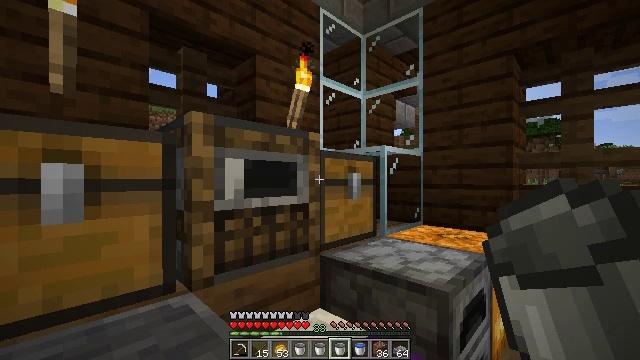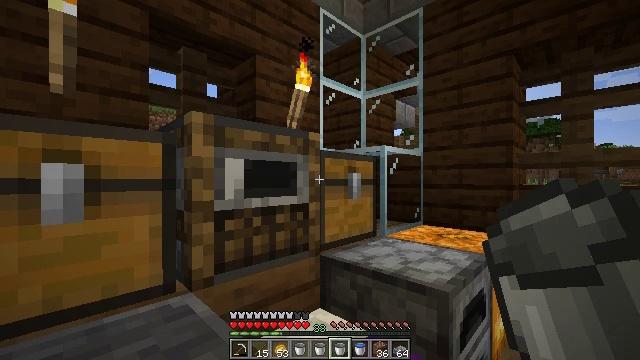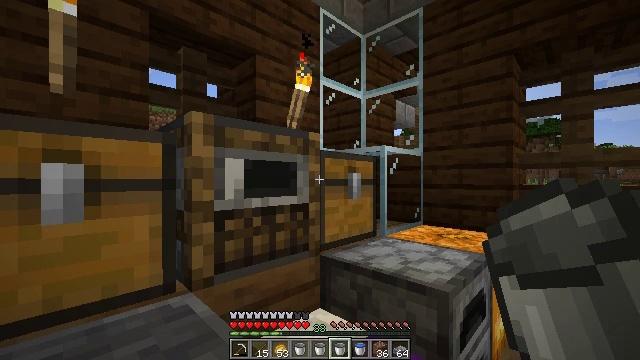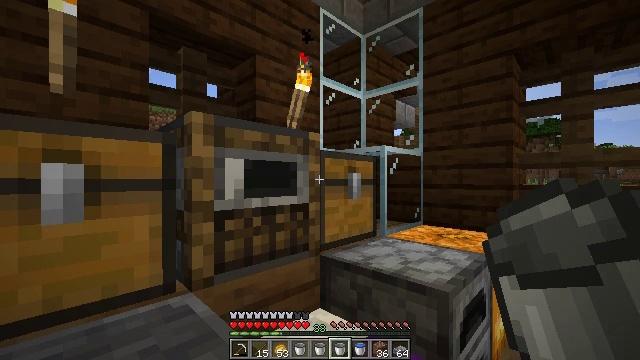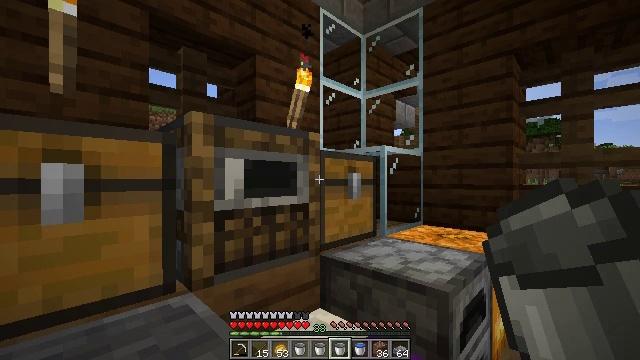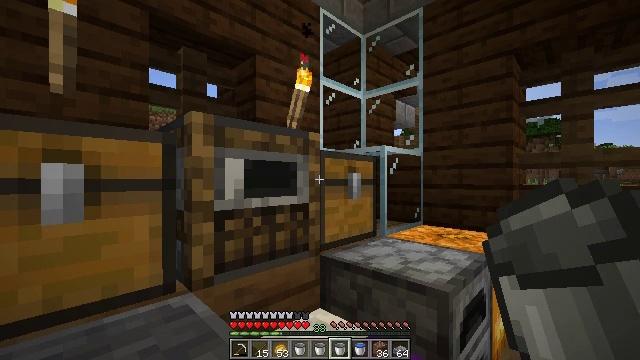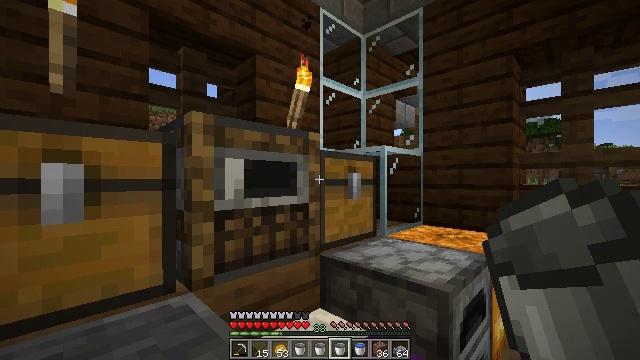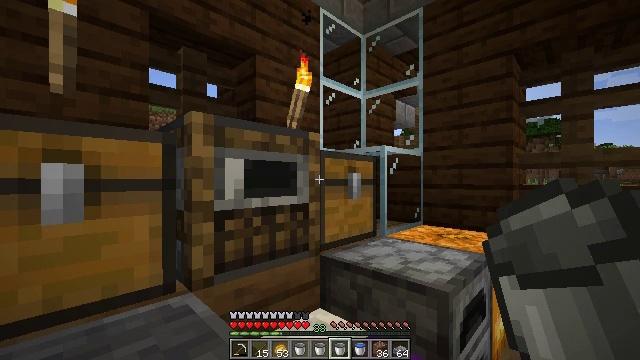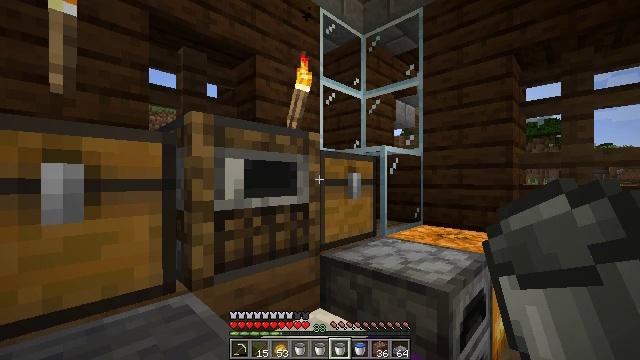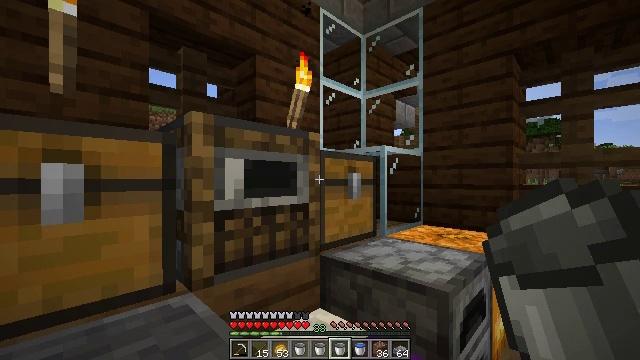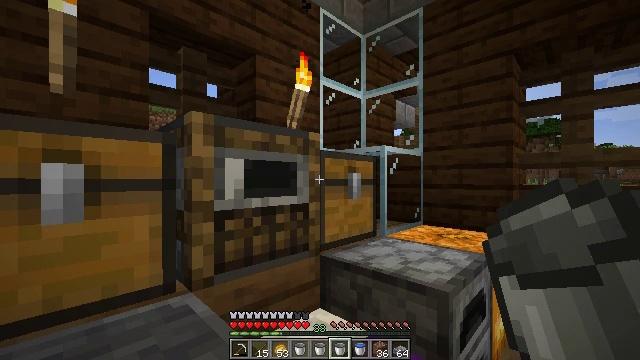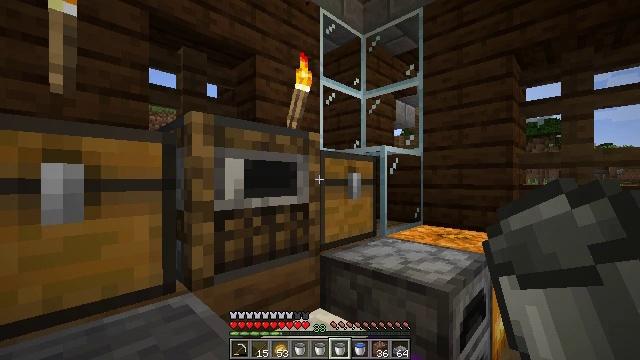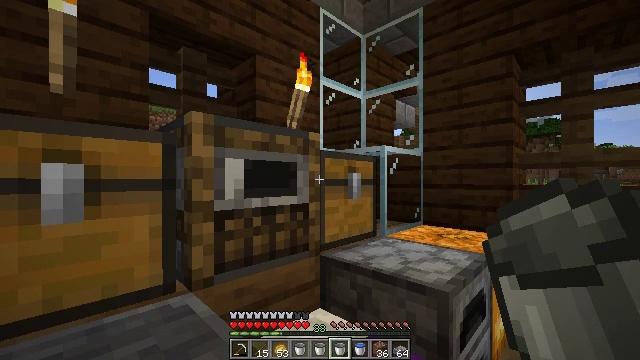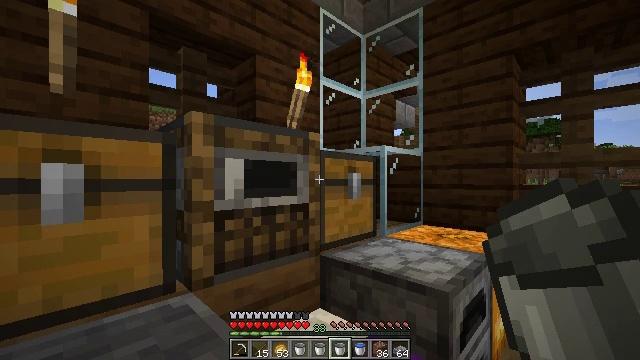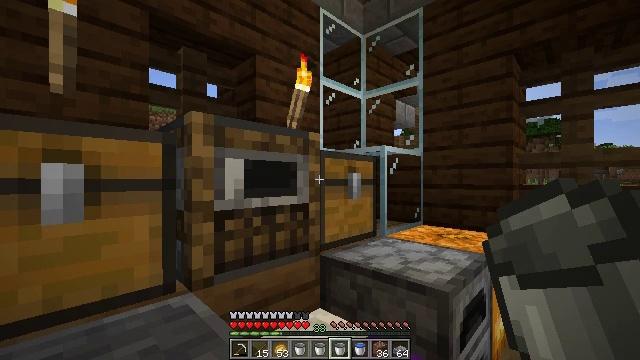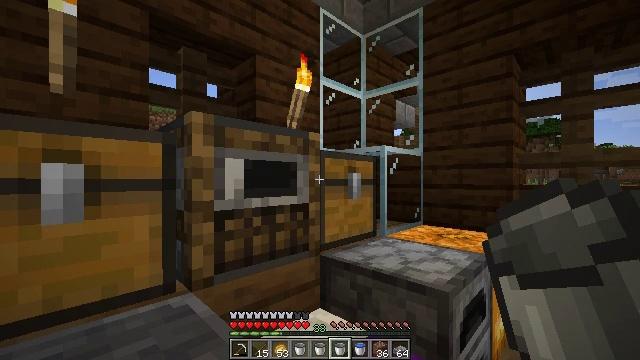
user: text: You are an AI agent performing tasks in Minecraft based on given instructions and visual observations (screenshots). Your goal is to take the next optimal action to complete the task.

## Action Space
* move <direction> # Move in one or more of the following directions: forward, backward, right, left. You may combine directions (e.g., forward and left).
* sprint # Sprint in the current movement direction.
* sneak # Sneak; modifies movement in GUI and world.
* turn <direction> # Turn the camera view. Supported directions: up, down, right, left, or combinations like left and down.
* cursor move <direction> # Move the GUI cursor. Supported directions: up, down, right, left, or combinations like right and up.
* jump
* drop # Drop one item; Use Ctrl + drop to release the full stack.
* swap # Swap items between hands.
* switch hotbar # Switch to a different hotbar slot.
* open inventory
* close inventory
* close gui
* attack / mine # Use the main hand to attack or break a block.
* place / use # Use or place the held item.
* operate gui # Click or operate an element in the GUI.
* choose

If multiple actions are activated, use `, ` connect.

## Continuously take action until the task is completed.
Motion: motion action
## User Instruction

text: Destroy the spruce leaves to get sticks and saplings.
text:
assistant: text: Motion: no_op
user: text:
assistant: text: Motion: no_op
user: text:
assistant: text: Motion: no_op
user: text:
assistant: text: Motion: no_op
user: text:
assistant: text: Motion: no_op
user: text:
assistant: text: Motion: no_op
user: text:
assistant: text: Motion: no_op
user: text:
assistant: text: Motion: no_op
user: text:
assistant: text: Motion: no_op
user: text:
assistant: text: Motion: no_op
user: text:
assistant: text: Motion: no_op
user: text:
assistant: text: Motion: no_op
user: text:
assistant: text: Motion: no_op
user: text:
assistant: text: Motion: no_op
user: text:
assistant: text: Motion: no_op
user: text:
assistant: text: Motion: no_op
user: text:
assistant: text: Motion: no_op
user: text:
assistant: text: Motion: no_op
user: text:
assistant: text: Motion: no_op
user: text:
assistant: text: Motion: no_op
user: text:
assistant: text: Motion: no_op
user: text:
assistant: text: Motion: no_op
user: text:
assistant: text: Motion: no_op
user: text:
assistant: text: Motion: no_op
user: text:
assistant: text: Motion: no_op
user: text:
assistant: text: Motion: no_op
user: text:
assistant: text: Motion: no_op
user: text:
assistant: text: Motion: no_op
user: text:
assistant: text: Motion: no_op
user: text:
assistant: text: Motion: no_op